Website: macys
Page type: payment
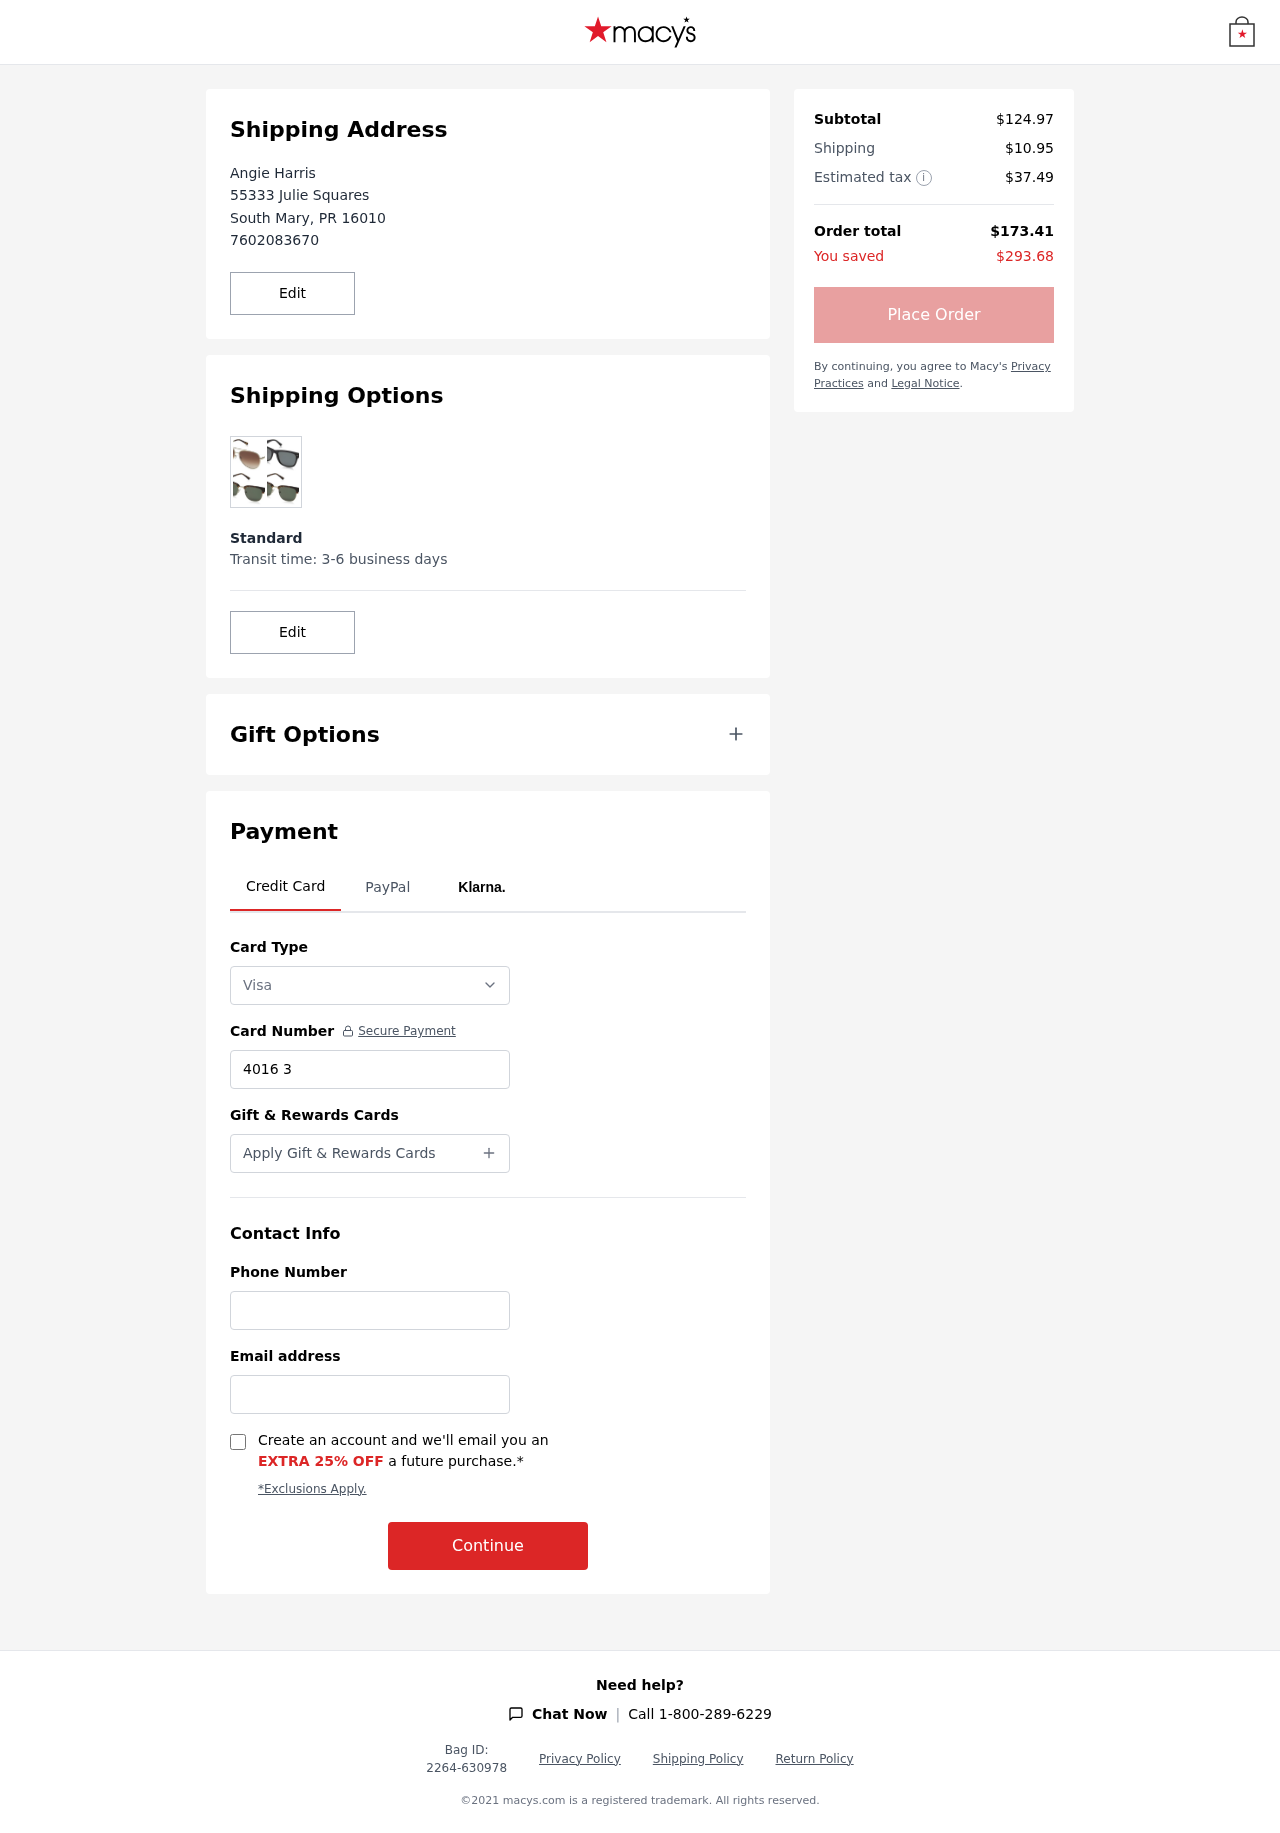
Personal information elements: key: PII_CARD_NUMBER
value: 4016 3561 4059 5901
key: PII_CARD_TYPE
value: Visa
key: PII_CITY
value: South Mary
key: PII_EMAIL
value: aharris@hotmail.com
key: PII_FULLNAME
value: Angie Harris
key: PII_PHONE
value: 7602083670
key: PII_PHONE_ALT
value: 9798677498
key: PII_POSTCODE
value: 16010
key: PII_STATE_ABBR
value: PR
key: PII_STREET
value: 55333 Julie Squares
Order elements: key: ORDER_SUBTOTAL
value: $124.97
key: ORDER_SHIPPING_COST
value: $10.95
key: ORDER_TAX
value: $37.49
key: ORDER_TOTAL
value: $173.41
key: ORDER_SAVINGS
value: $293.68